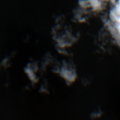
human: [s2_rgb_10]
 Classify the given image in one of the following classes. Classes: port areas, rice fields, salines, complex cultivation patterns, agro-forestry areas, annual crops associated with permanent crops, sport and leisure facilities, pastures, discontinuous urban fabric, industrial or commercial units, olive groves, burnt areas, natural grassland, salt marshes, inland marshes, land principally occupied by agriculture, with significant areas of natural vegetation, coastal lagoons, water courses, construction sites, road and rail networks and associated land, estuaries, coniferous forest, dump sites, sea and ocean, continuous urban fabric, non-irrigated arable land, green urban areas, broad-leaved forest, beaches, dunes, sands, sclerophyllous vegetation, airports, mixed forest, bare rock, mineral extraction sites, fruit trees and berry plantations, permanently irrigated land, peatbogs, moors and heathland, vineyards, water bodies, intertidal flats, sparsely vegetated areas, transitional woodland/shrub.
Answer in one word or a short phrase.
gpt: water bodies